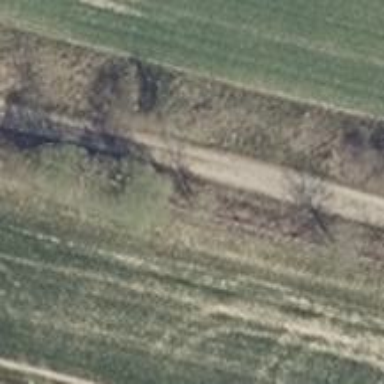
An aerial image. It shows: Track with grade2 cobblestone lanes.